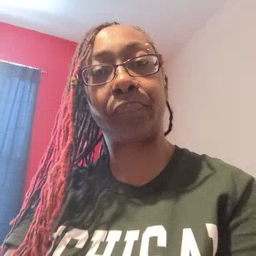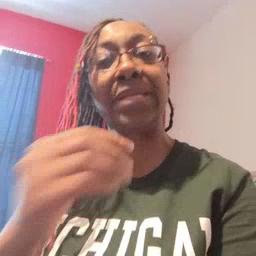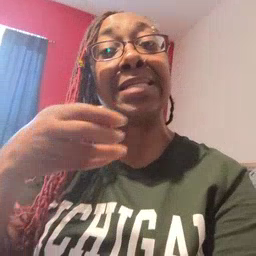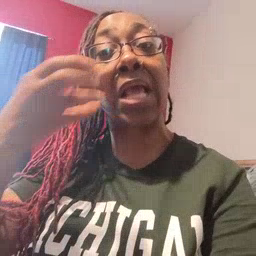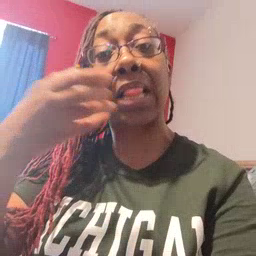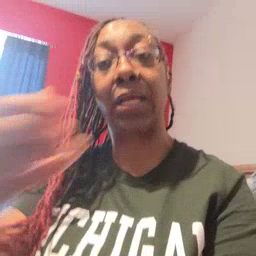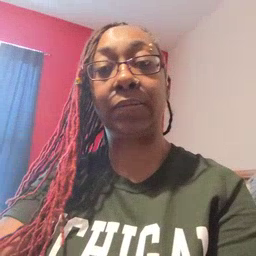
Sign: cereal